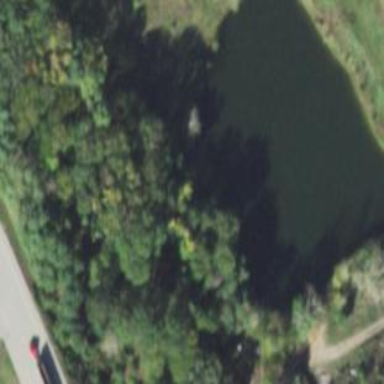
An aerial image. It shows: Pond surrounded by natural water.